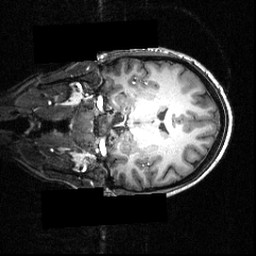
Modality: T1w
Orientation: coronal
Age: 24
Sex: female
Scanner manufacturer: siemens
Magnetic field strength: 3.951 T
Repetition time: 1.5 s
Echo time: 0.00335 s